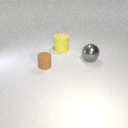
large gray metal sphere behind small brown rubber cylinder